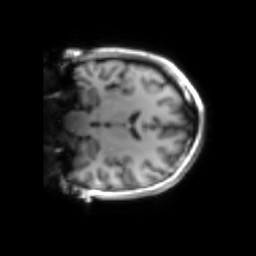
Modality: inplaneT1
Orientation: coronal
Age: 27
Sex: female
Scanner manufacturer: siemens
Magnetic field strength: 3 T
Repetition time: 1.2 s
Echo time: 0.00251 s